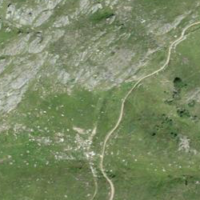
EUNIS habitat code: 26
Species observed at this site:
Achillea erba-rotta
Silene nutans